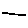
Label: line